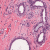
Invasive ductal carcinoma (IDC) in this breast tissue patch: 1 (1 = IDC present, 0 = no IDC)